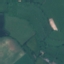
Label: Pasture